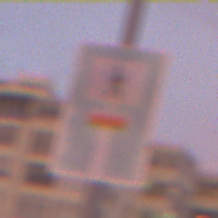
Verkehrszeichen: SackgasseFussgaengerDurchlaessig
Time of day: SunriseSunset
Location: Outdoor (Urban)
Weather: PartlyCloudy
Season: NotSpecified
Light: Natural